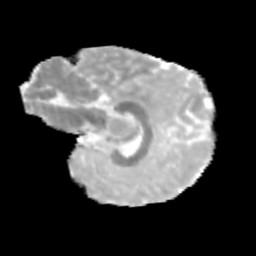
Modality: MD
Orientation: sagittal
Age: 11
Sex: male
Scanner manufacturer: siemens
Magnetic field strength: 3 T
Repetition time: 3.8 s
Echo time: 0.07 s